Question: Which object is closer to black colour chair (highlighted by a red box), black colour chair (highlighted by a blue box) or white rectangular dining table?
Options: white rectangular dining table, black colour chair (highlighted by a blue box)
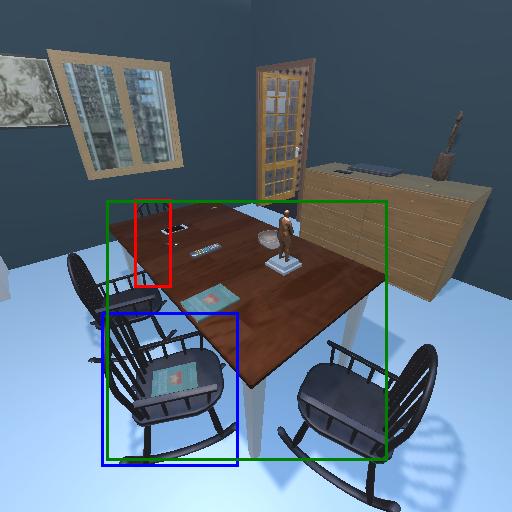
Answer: white rectangular dining table